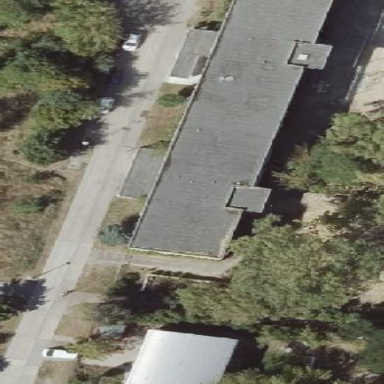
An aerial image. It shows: Community centre building.